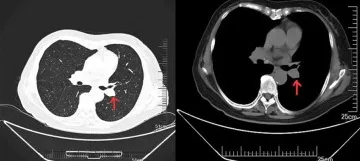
(C) CT images of the patient after three cycles of sintilimab immunotherapy.
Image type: radiology (ct)